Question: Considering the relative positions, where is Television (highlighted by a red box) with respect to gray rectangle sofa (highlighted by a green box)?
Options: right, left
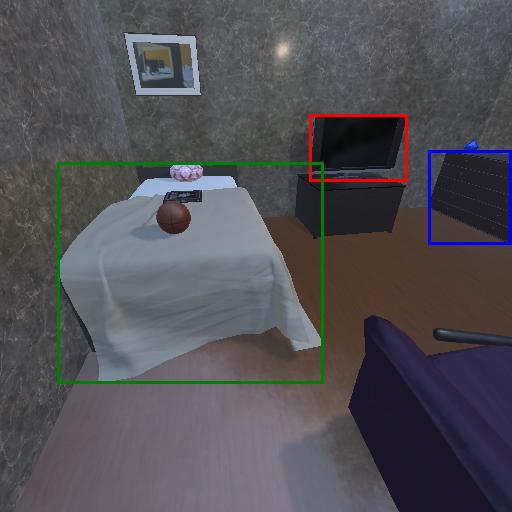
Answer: right